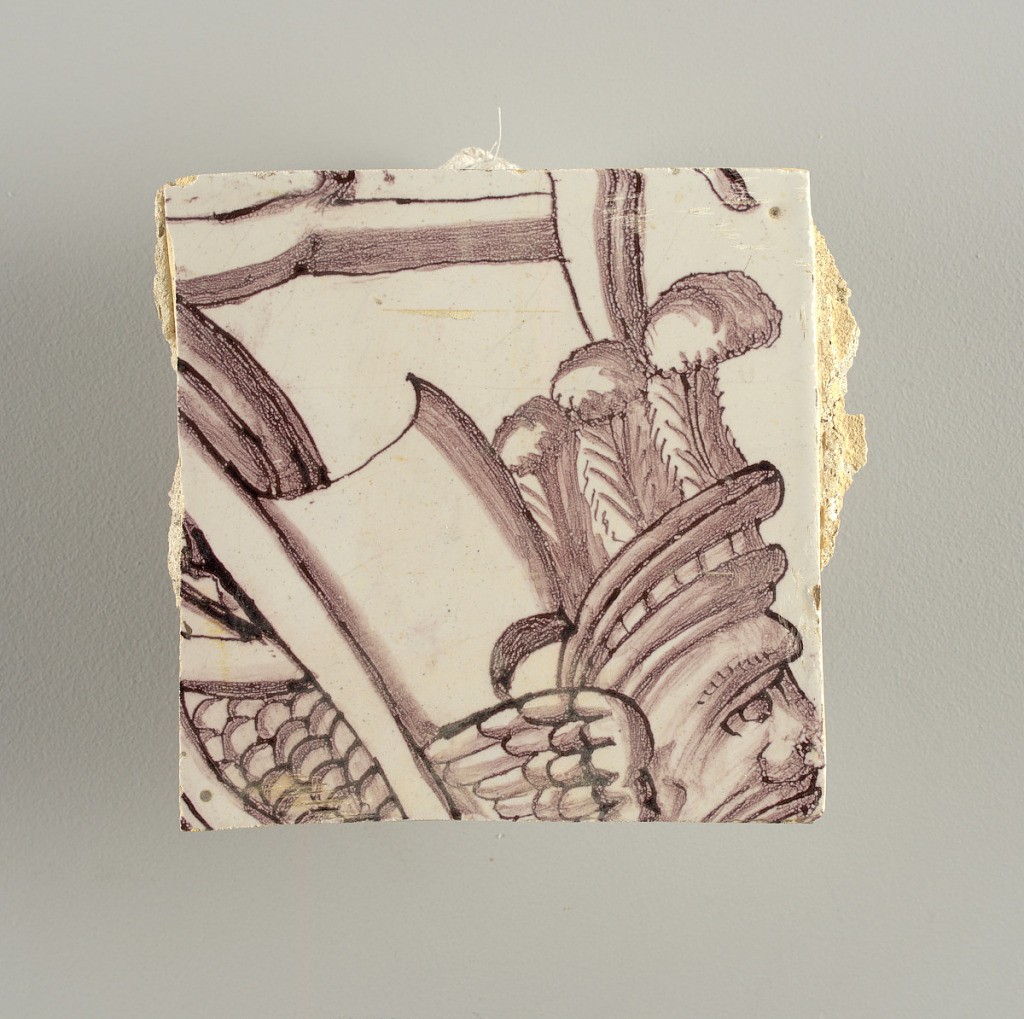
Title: Wall facing
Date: ca. 1725
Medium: Tin-glazed earthenware, underglaze
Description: Horizontal rectangle.  Thirty-seven tiles wide and twenty-one high with opening for door or window nineteen and one-half tiles high and twelve wide.  To left and right of opening, centered canopy above. Left, woman representing Hope, right, a sculputure urn.  Centered above opening, a mascaron.  Arabesque design of foliage.